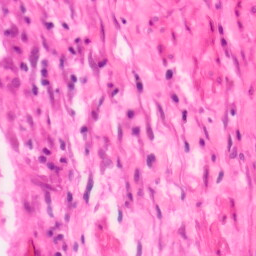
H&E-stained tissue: Colon